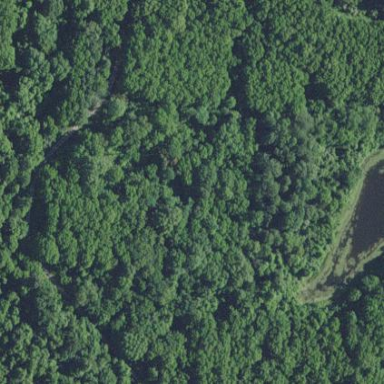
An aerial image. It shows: Forest area.